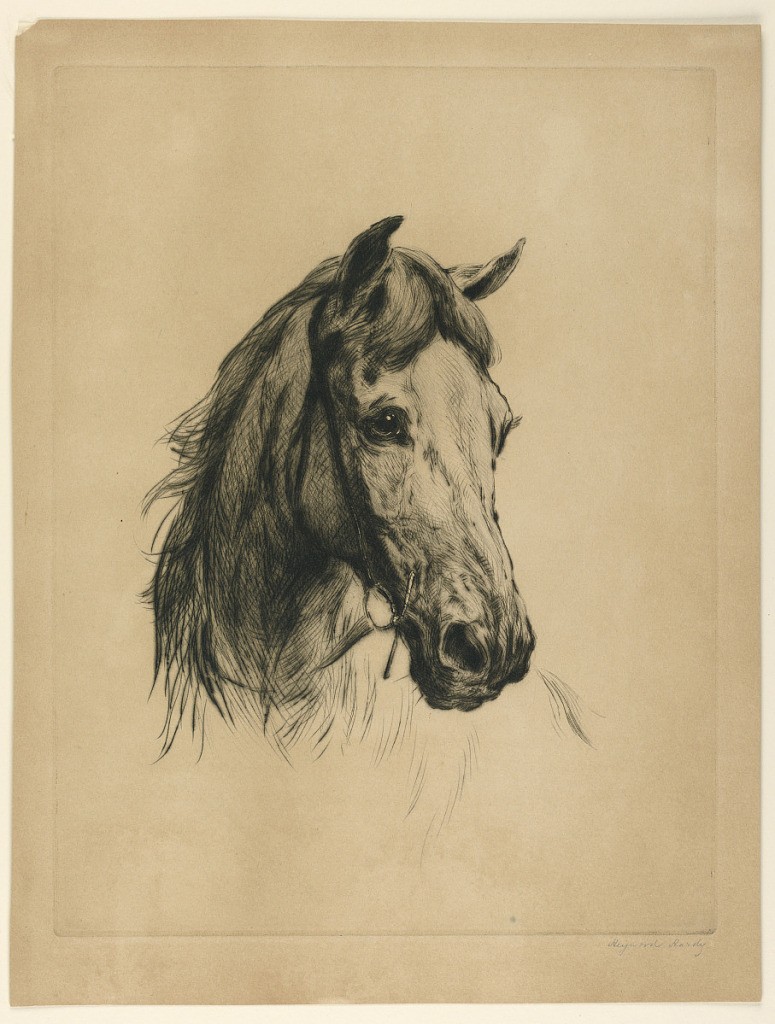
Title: Head of a Horse
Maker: Heywood Hardy, British, 1842 - 1933
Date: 1880–1895
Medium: Etching on white paper
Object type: Print
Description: Head of a horse in frontal view, slightly turned to right.